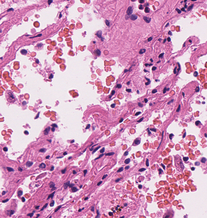
Tumor epithelial tissue: no
Tumor-associated stroma tissue: no
Normal tissue: yes